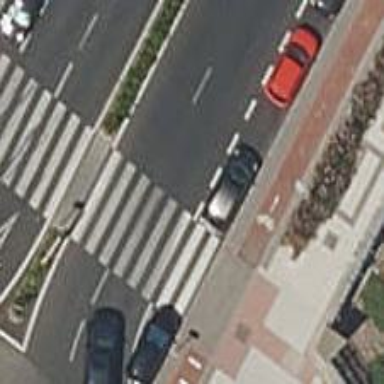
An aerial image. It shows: Uncontrolled zebra crossing on the road.